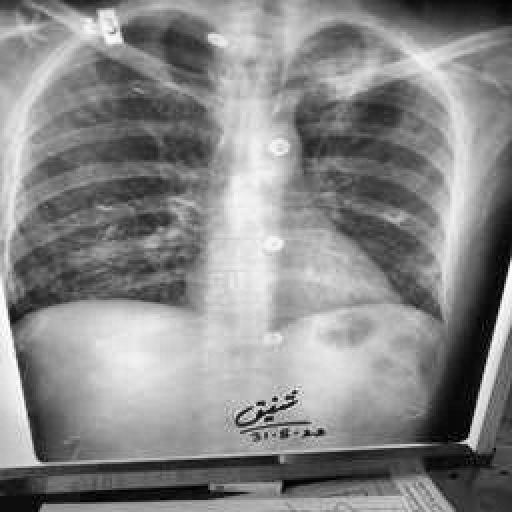
Finding: TUBERCULOSIS